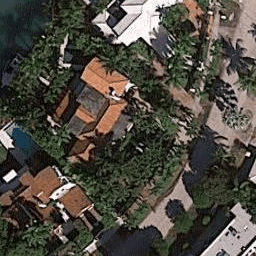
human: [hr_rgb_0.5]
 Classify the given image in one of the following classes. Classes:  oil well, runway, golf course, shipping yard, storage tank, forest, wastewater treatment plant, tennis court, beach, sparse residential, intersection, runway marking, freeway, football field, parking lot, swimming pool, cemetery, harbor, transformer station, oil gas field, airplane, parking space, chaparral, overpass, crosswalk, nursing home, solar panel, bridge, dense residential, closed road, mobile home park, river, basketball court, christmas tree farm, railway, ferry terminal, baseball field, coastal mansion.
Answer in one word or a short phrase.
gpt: coastal mansion